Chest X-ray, AP view. Patient: 45 years old, sex M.
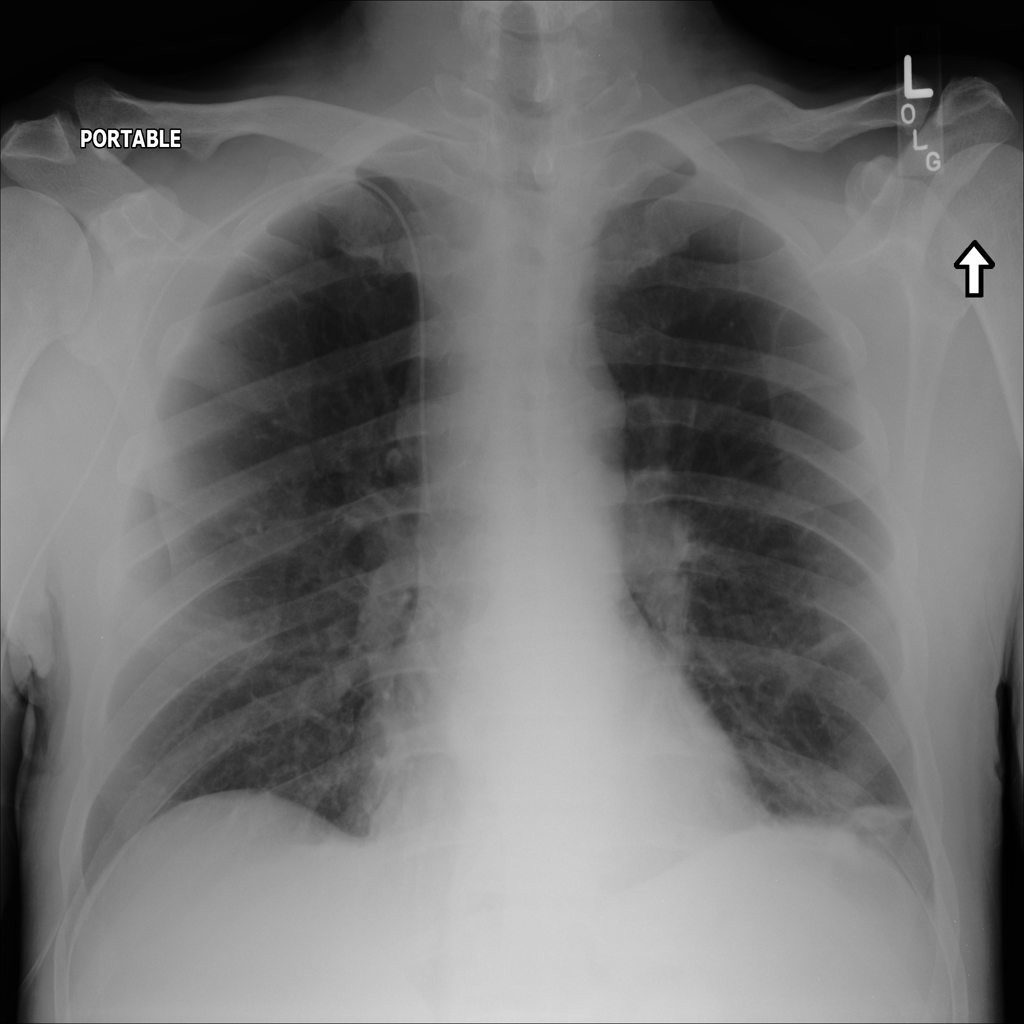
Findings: Atelectasis